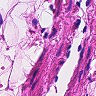
Metastatic tissue present: no